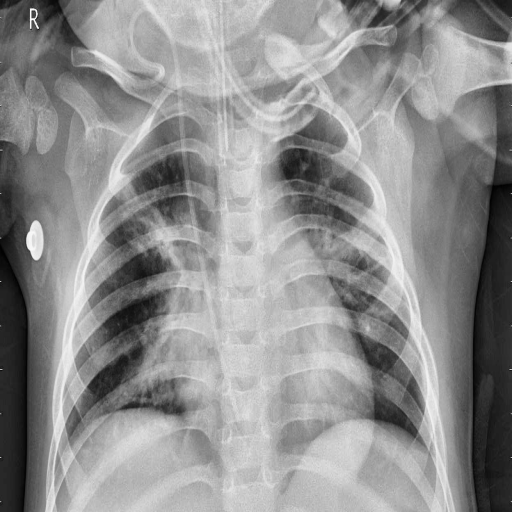
Finding: PNEUMONIA